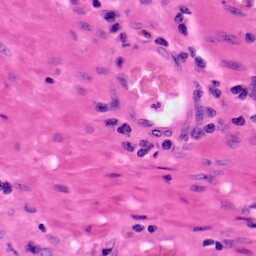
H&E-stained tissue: Colon